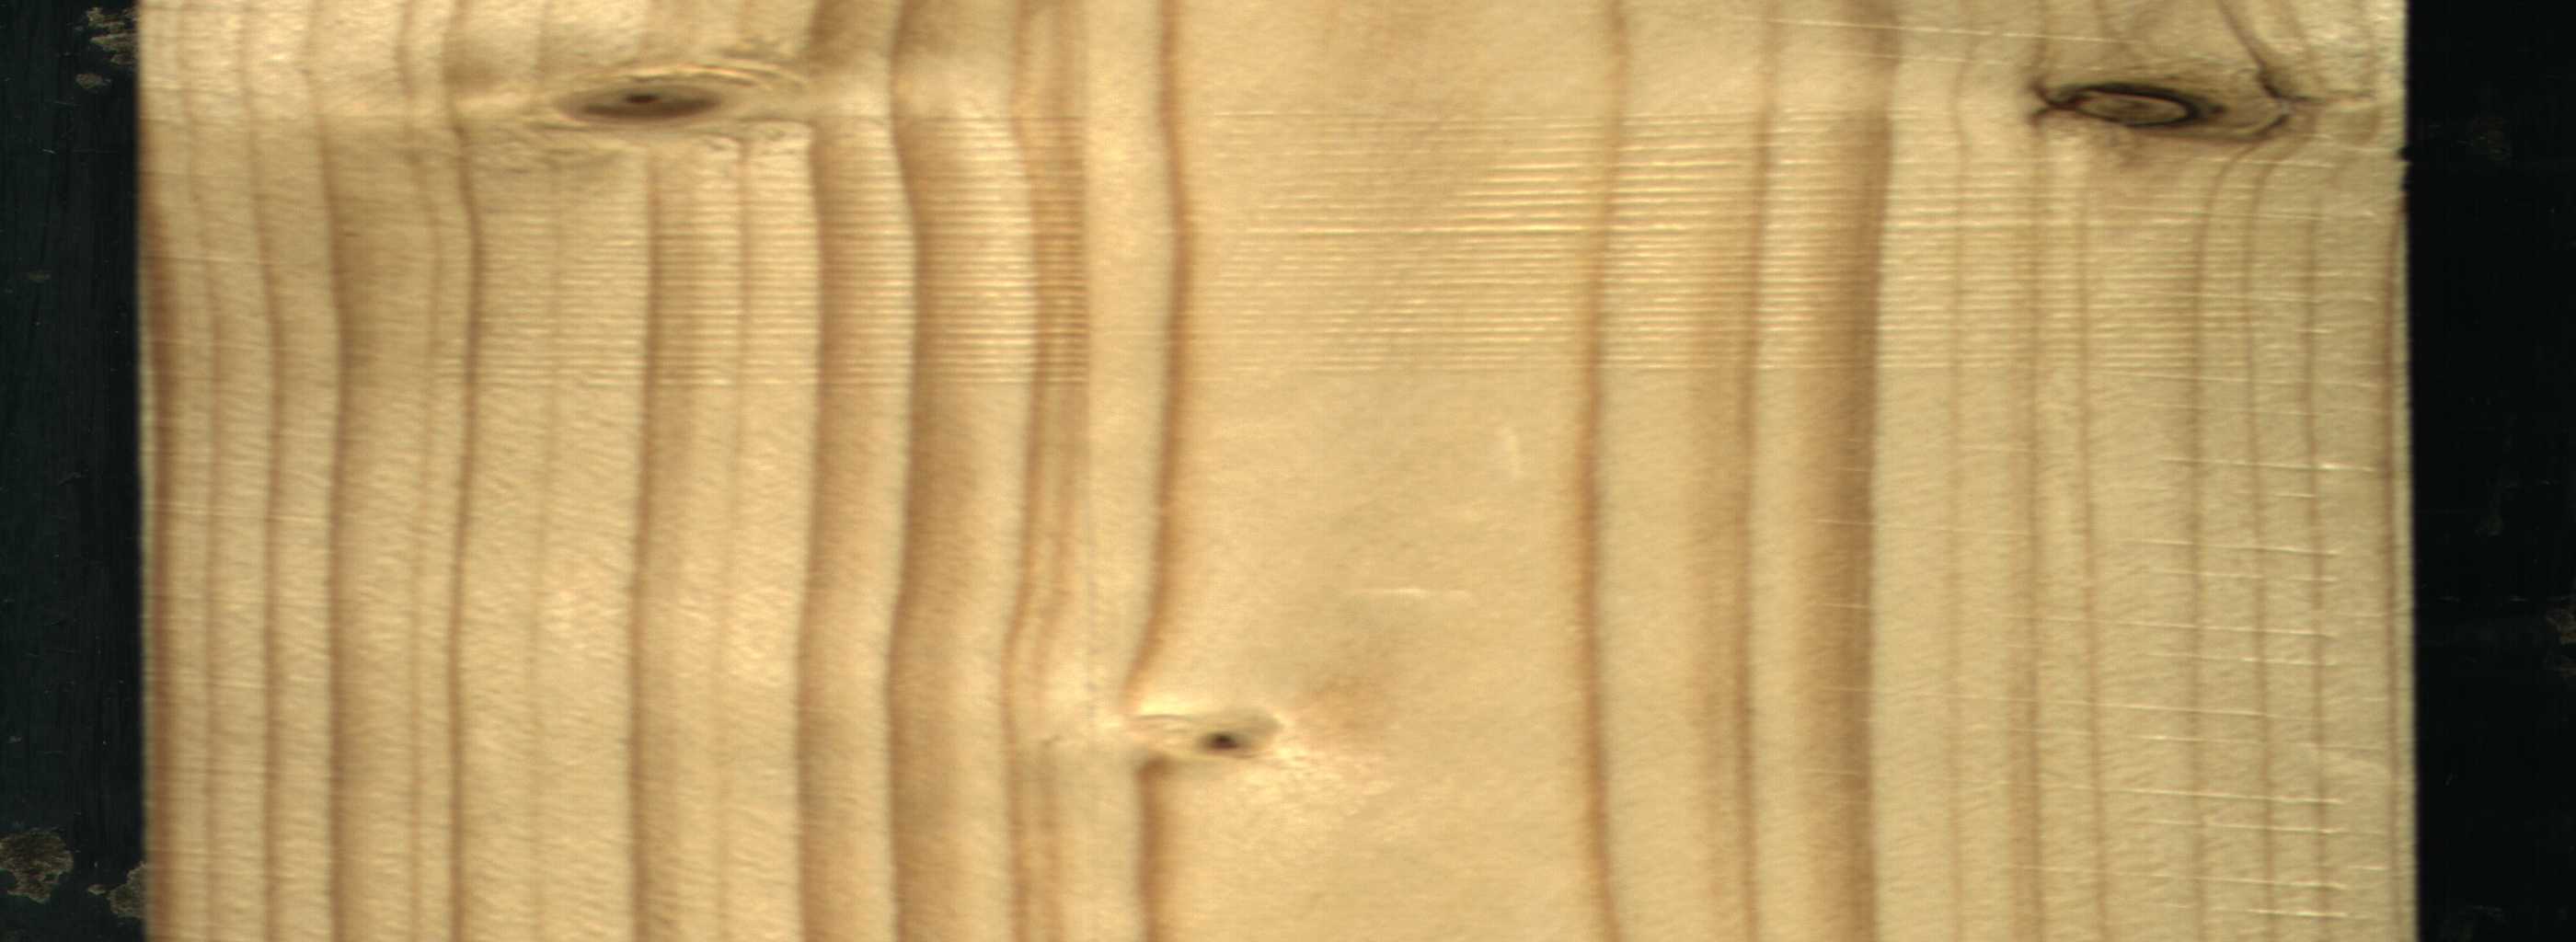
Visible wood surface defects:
Dead_Knot
Live_Knot
Live_Knot